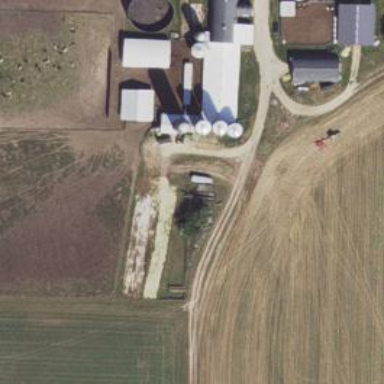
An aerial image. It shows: Silo.